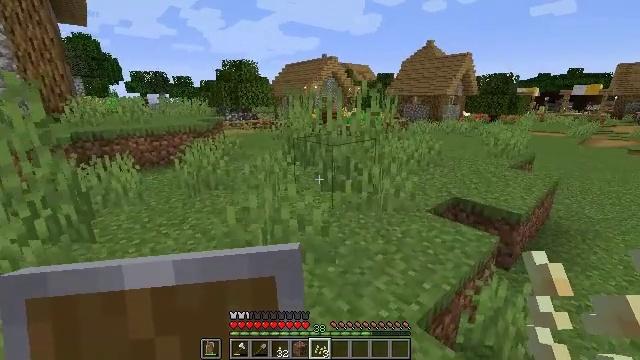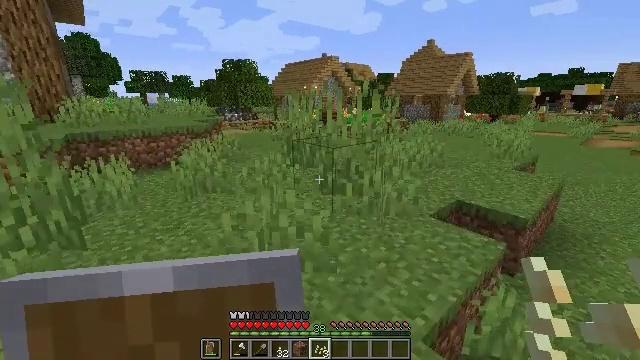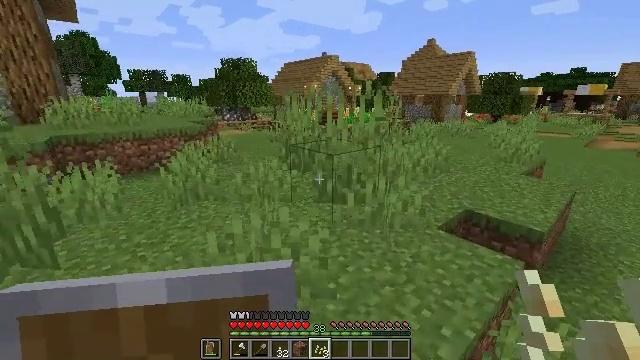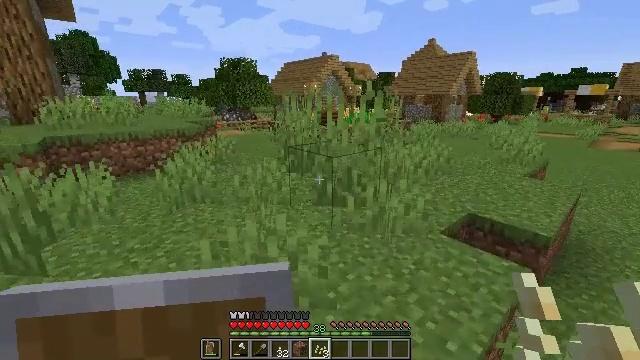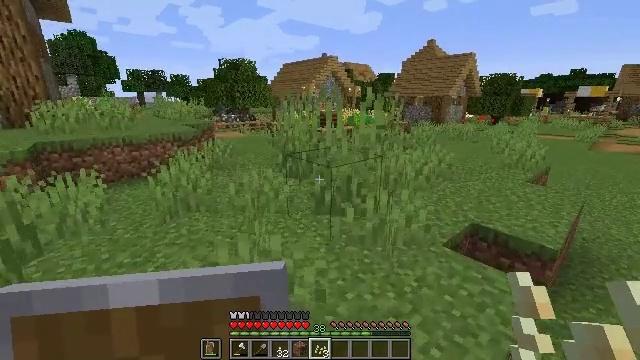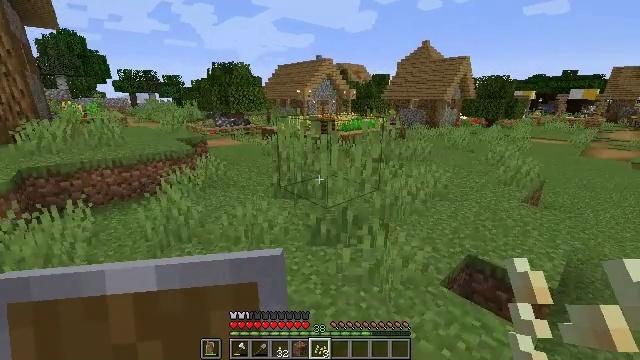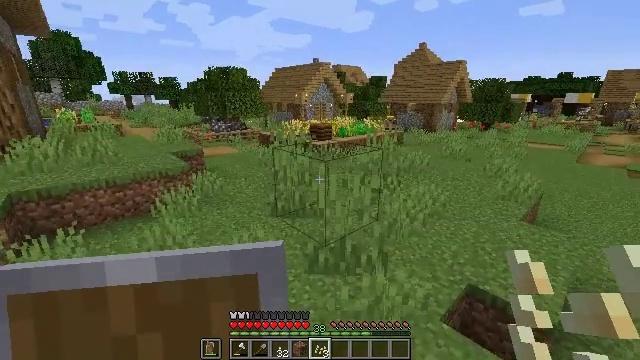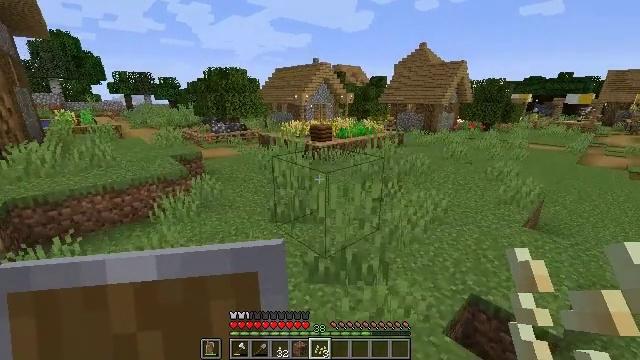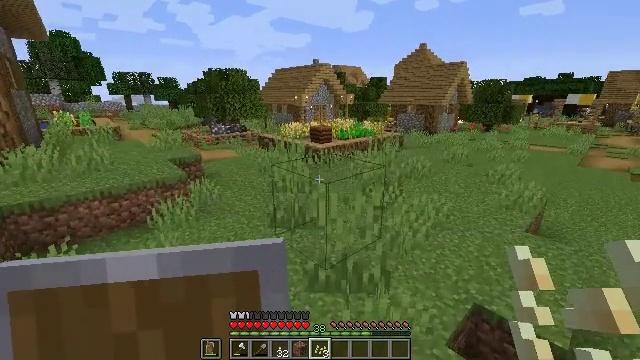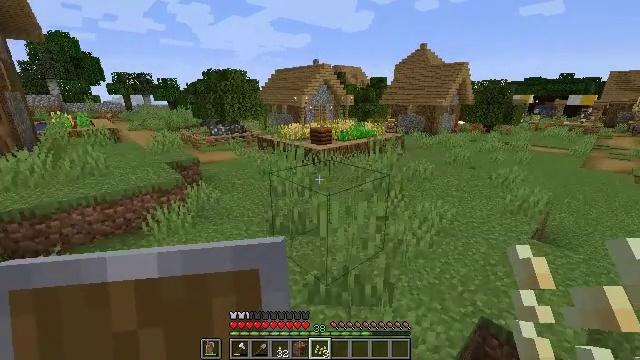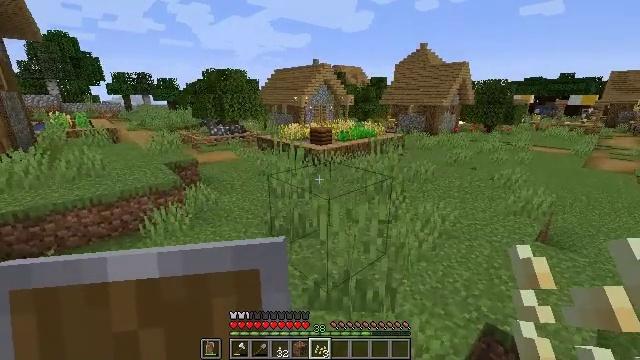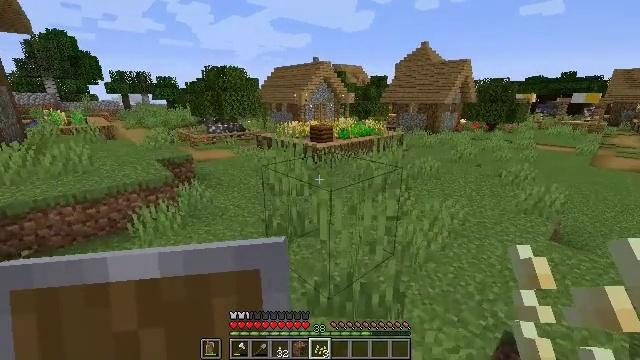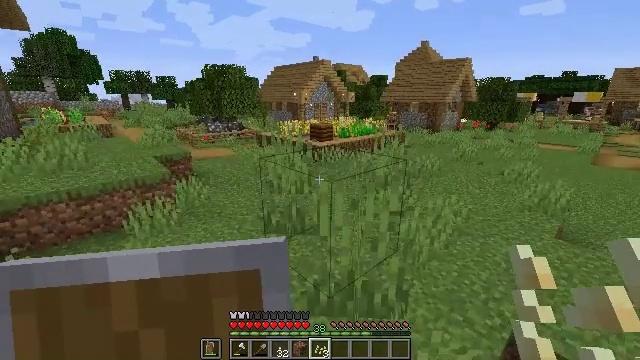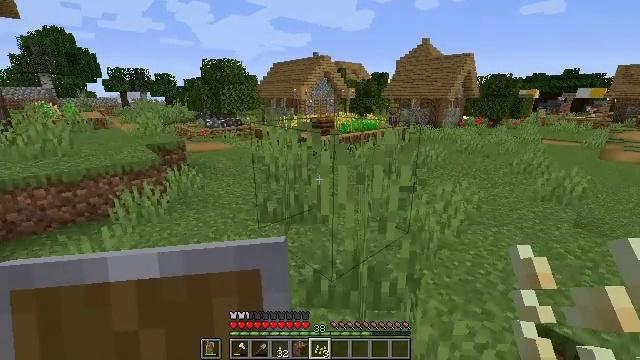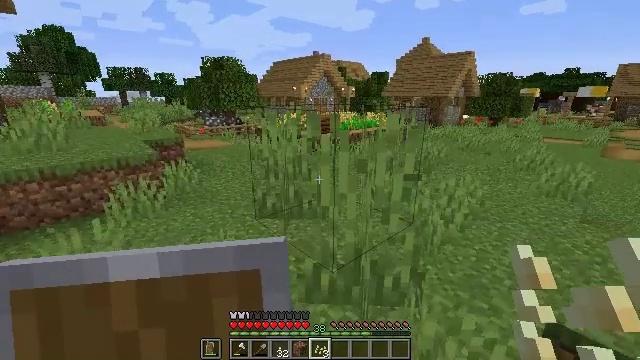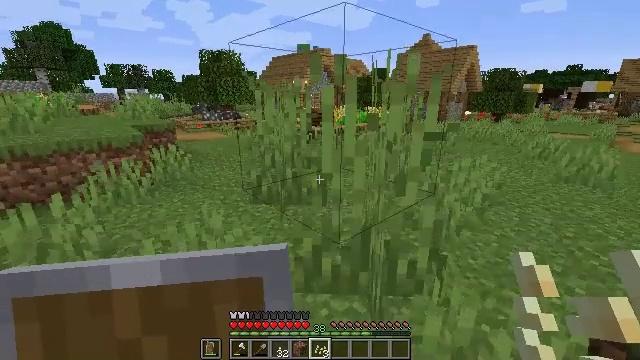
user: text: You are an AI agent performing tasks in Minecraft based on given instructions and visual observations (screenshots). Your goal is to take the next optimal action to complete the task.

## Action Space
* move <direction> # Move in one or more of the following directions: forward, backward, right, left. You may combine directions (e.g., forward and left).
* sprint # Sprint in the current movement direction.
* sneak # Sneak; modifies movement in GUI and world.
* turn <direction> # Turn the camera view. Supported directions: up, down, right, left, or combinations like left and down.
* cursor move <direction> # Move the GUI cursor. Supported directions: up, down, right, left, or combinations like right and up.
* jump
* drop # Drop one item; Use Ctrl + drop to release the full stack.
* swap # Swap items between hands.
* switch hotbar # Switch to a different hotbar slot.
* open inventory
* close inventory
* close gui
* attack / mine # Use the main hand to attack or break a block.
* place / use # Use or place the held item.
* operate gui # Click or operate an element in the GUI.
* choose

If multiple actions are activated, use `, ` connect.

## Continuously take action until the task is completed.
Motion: motion action
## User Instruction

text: Remove pumpkin seeds from the inventory.
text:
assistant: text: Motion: move forward
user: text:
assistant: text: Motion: move forward
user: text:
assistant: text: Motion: move forward
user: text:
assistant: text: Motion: move forward, jump
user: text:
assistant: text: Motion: move forward, turn right, jump
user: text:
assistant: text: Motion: move forward, jump
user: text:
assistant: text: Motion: move forward, jump
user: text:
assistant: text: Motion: move forward
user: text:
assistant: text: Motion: move forward
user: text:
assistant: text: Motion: move forward
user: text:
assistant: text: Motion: move forward
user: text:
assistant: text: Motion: move forward
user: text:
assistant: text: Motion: move forward
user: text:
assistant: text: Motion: move forward
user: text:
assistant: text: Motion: move forward
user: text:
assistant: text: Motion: move forward
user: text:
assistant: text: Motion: move forward
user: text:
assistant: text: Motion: move forward
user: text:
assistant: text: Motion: move forward
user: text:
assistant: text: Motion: move forward
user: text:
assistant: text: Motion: move forward
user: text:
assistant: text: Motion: move forward
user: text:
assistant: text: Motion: move forward
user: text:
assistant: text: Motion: move forward
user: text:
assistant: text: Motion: move forward
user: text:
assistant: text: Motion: move forward
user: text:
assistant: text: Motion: move forward
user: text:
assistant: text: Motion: move forward
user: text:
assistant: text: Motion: move forward
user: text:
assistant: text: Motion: move forward